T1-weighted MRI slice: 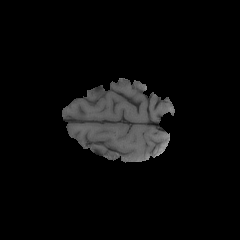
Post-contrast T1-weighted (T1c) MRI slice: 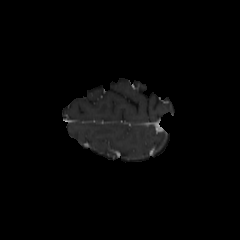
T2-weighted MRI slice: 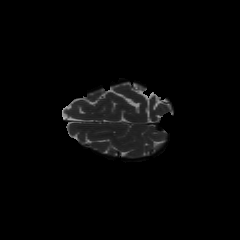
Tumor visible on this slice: no